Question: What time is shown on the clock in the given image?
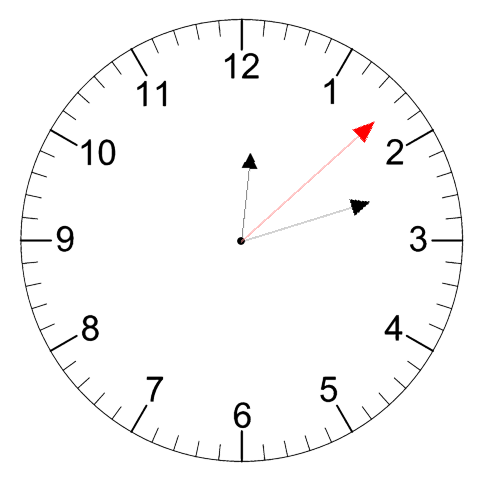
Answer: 12:12:08